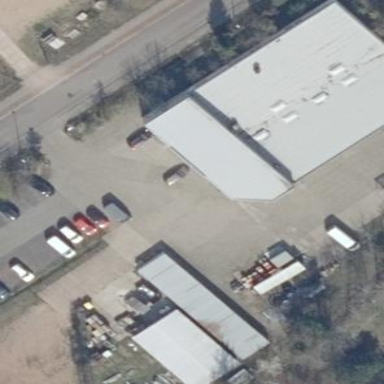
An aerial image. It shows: Electrical shop housed in building.